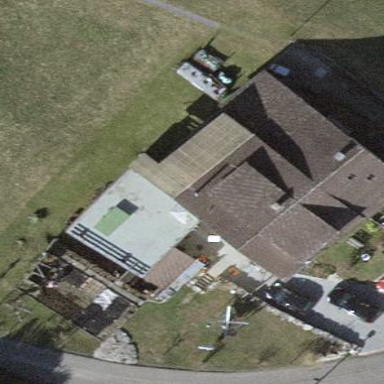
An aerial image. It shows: Flat-roofed garage.